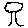
Label: tree